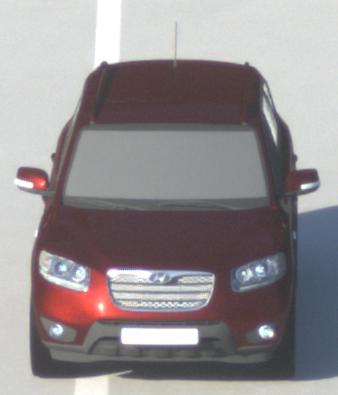
Make: Hyundai
Model: Santa Fe 2.4
Detailed model: Santa Fe (CM)
Model produced from: 2010/01
Model produced until: 2012/09
Doors: 5
Color: red
Road condition: dry road
Daytime: sunrise or sunset
Contrast: medium contrast